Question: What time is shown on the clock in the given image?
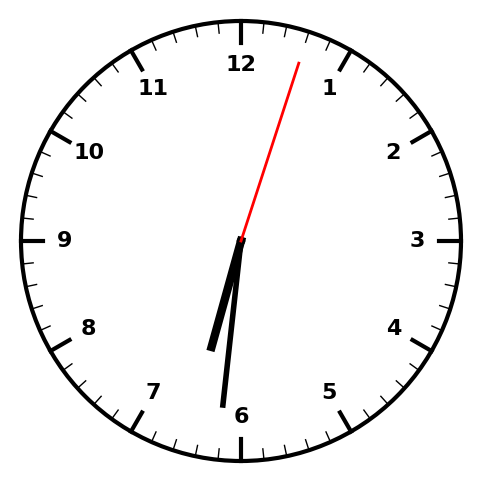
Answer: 06:31:03